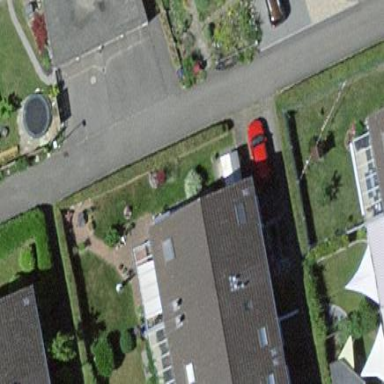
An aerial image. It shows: Building with tiled roof.